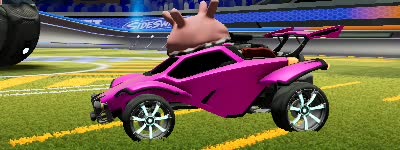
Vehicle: octane